Question: Currently I'm looking for a way to either extend a standard '<asp:TextBox />' control or use a 3rd-party control (like e.g. DevExpress) to create an e-mail receiver text field like the one currently available in Google Mail:

The text box allows for entering multiple e-mail addresses and auto-completes them very elegant from a backend database.
I would like to have the same feature as Google currently does. In my opinion the challenge would be to allow for multiple separate items that auto-complete independent of each other.
Are you aware of any examples/production-ready controls that fit into my ASP.NET C# 4.0 infrastructure for solving this task?
If I think longer about it, this seems to be similar to the "Tags" field at the bottom of Stack Overflow when creating a new question. Is there source code available for this?
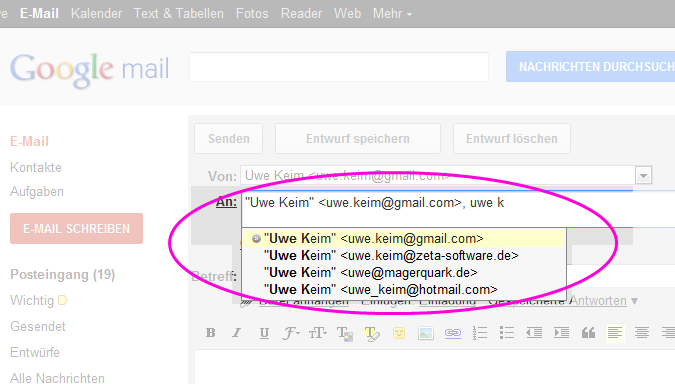
Answer: I used <URL> for this